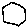
Label: hexagon